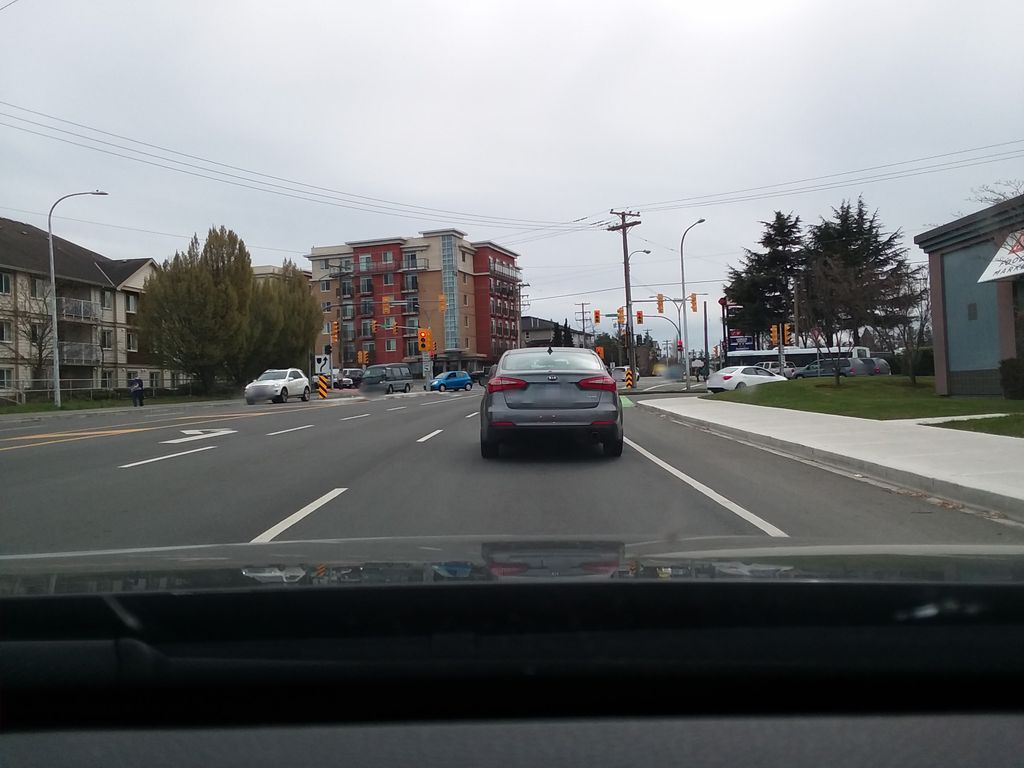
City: victoria